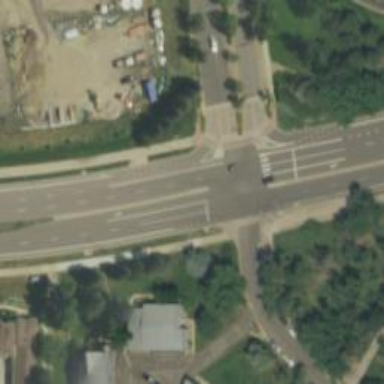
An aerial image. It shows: Secondary link road with asphalt surface.